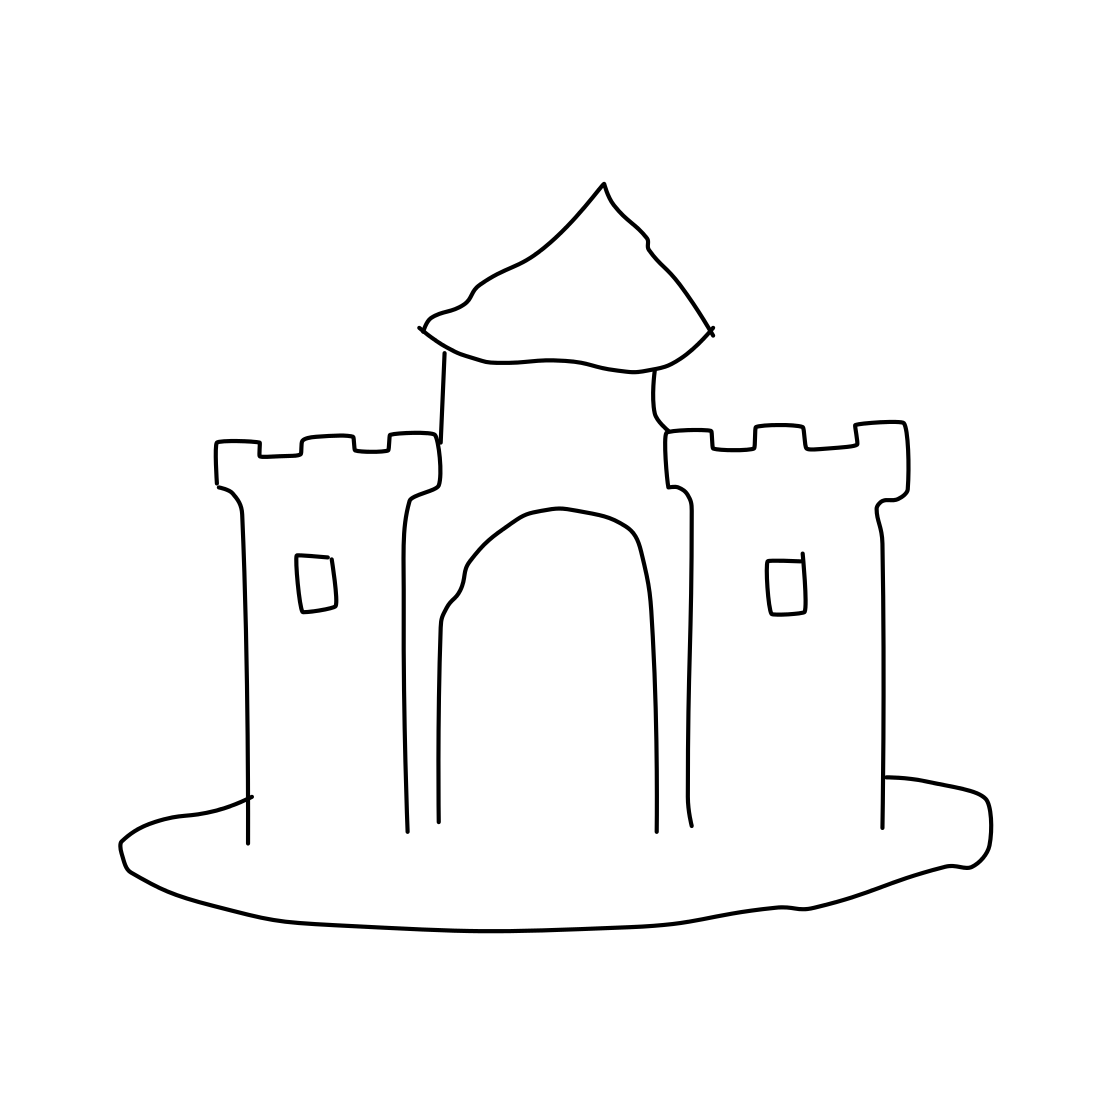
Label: castle